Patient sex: M
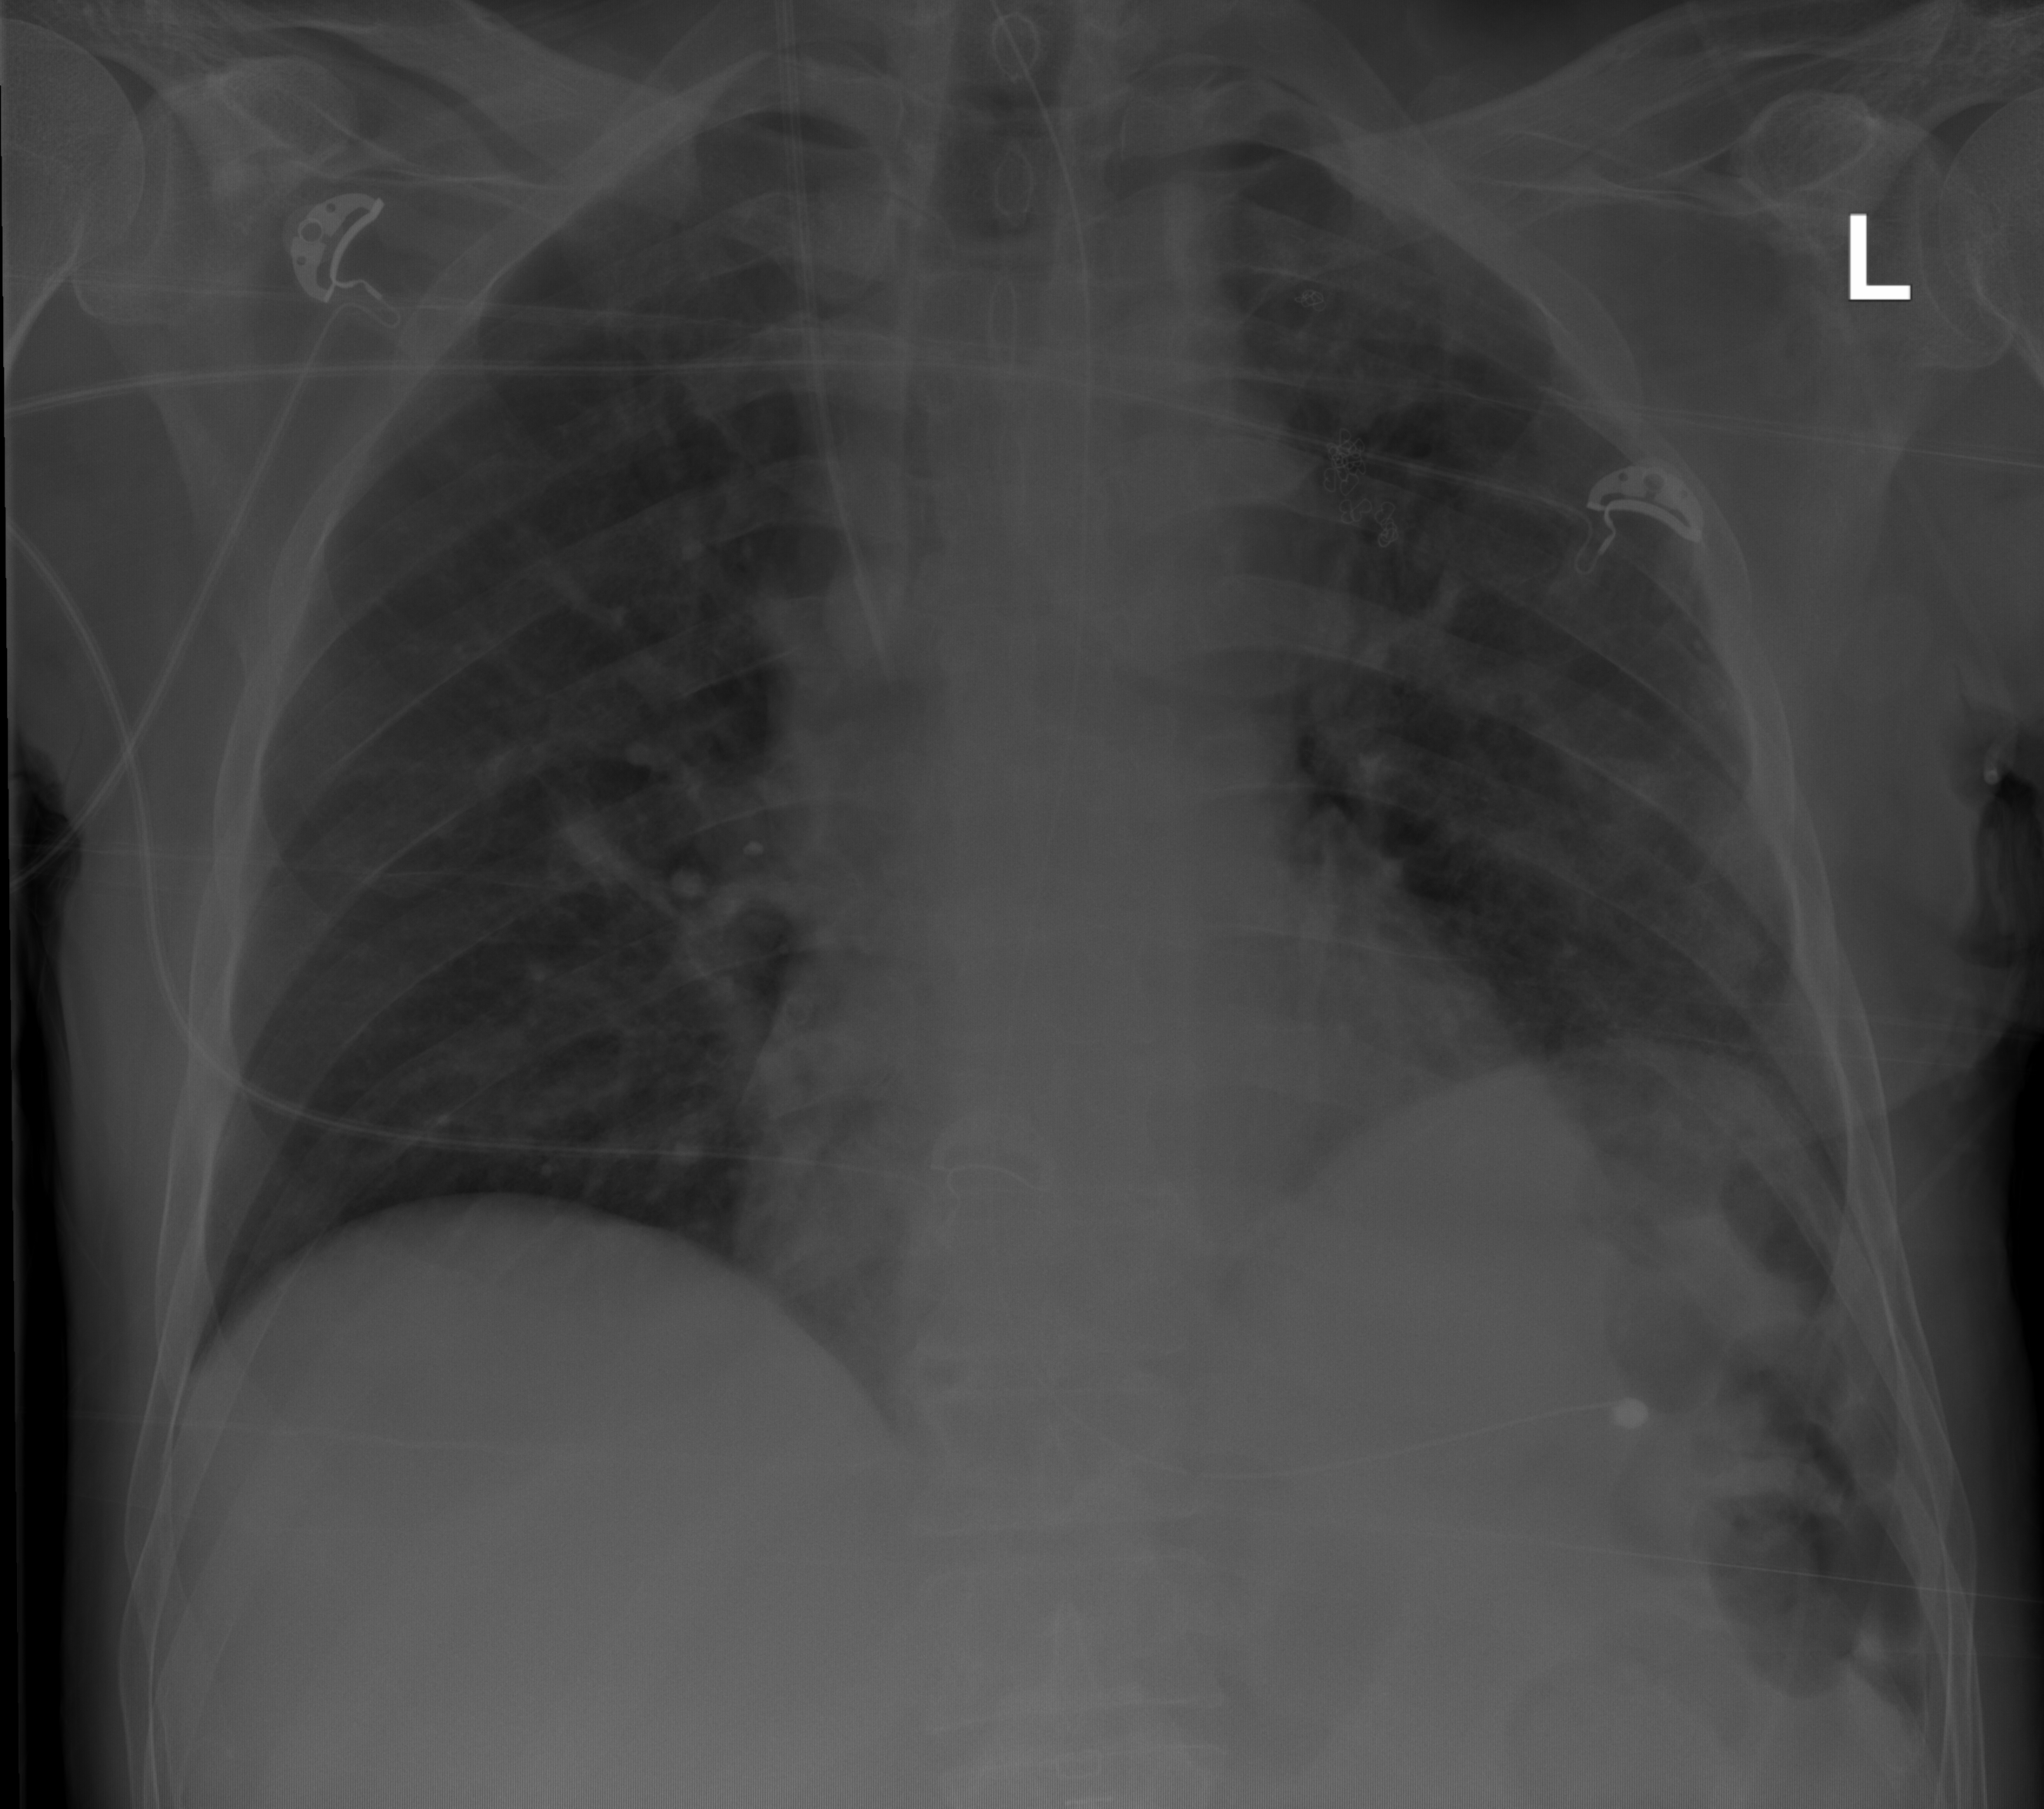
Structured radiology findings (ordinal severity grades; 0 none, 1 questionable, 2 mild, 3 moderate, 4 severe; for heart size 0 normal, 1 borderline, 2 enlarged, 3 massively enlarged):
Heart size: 0
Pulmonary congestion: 0
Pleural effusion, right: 0
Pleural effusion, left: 0
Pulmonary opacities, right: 0
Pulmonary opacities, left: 2
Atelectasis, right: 0
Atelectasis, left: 0